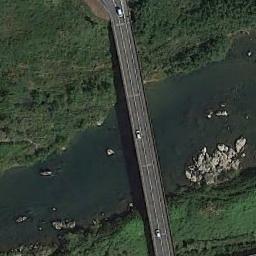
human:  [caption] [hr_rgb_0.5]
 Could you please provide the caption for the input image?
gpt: There is a bridge with some cars over the river next to many trees .

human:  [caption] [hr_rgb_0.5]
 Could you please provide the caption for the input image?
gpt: A bridge built on a dark green river and dense green plants on both sides of the river .

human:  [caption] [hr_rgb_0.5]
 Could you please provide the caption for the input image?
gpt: Several boats stopped on one side of the river .

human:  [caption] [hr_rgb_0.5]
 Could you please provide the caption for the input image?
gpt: A bridge connects the green fields on both sides of the green river  There are three cars on the bridge .

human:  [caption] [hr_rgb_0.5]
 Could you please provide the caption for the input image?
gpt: Many trees are around the bridge .